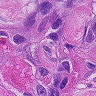
Metastatic tissue present: yes